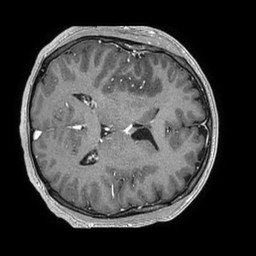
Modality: T1w
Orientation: axial
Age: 44
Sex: male
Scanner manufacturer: philips
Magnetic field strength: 1.5 T
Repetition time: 0.007741 s
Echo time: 0.003526 s